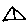
Label: triangle